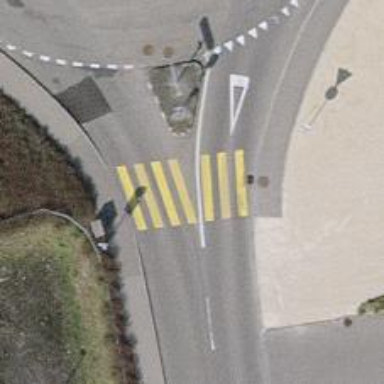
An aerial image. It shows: Marked road crossing with visible markings.